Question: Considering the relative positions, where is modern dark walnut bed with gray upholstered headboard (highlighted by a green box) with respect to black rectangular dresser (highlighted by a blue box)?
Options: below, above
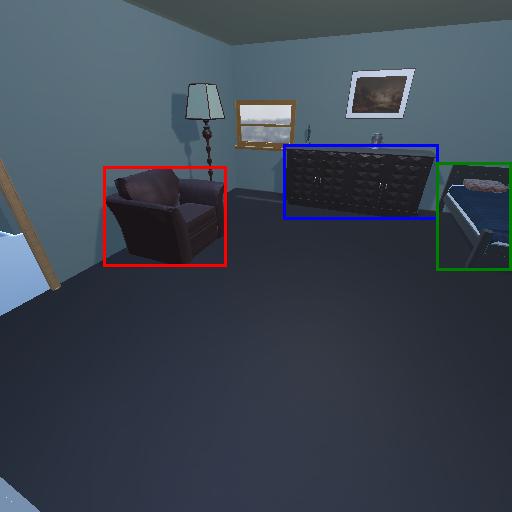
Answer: below